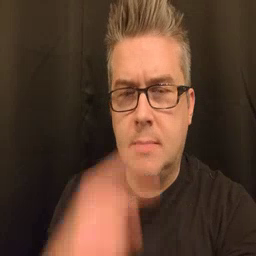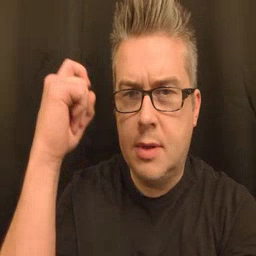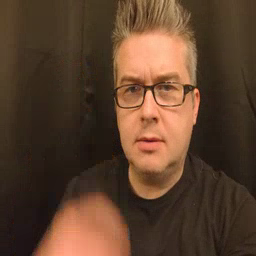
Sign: because